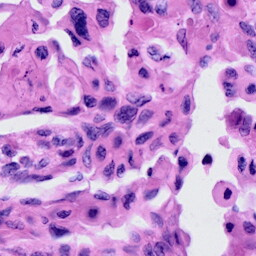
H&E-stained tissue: Cervix